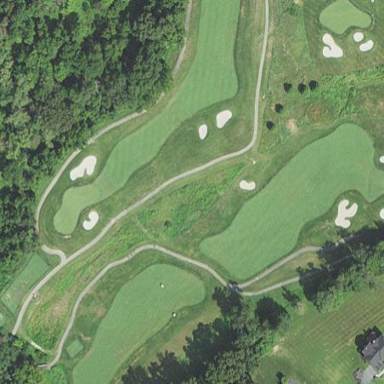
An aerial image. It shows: Golf fairway surrounded by grass.